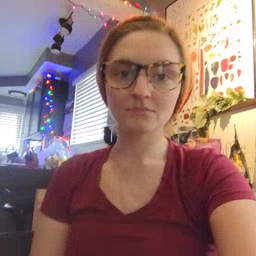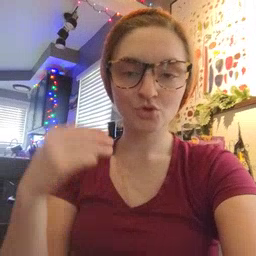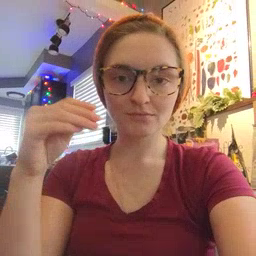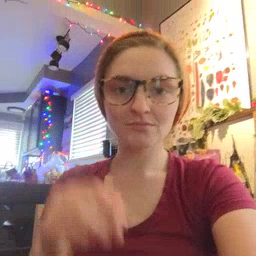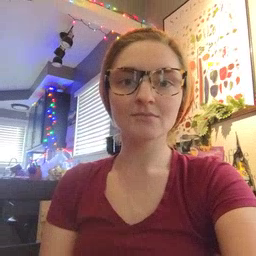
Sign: store